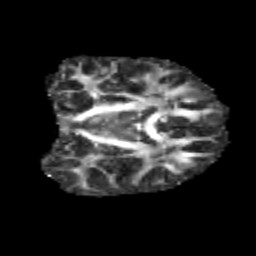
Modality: FA
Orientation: coronal
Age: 11
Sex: female
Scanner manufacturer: siemens
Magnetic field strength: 3 T
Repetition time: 3.8 s
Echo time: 0.07 s